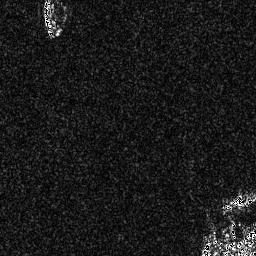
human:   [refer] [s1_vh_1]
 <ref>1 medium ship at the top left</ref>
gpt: <box>[[16, 0, 23, 14, 0]]</box>